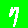
Digit: 7